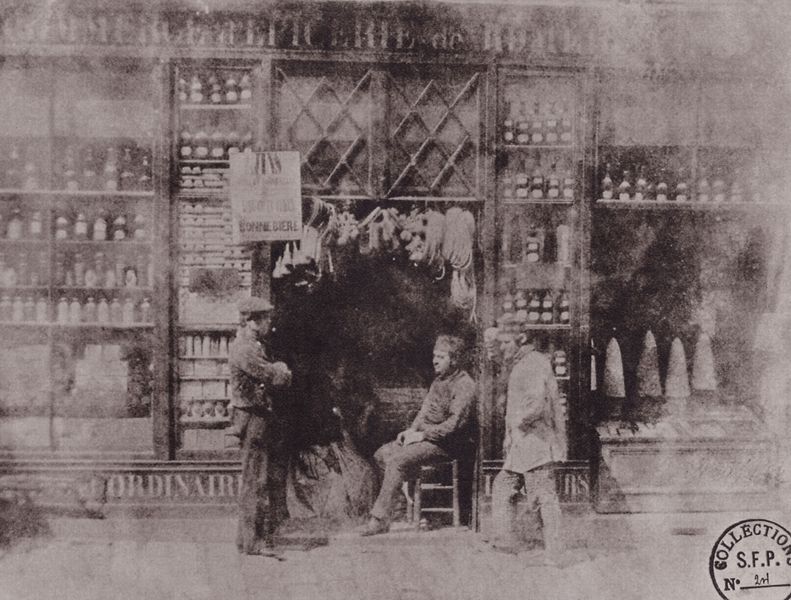
Titel: Spezialitätenhandlung
Künstler: Hippolyte Bayard
Schlagwörter: dunkel, mann, weiß, menschen, sitzen, braun, fenster, frankreich, frau, hell, holz, hut, hüte, kleid, lampe, lampen, licht, männer, paris, schaufenster, schwarz, strasse, stuhl, szene, tür, gebäude, haus, gespräch, rock, alkohol, alt, flasche, flaschen, hose, kappen, mütze, regal, arm, mensch, stehen, gitter, sonne, mantel, sitzend, drei, england, handel, gemüse, sitz, ansicht, fassade, geschäft, hosen, amerika, laden, läden, markt, hocker, sepia, lehnen, wein, pfeife, zigarre, tor, foto, fotografie, fleisch, schinken, eingang, schild, auslage, berlin, verkauf, verkäufer, schwarz-weiß, gehweg, zeitung, einkaufen, bier, stempel, fläschchen, karte, fensterscheibe, fensterscheiben, glasscheiben, regale, usa, postkarte, umbra, fotographie, nummer, raster, ware, schottland, ansichtskarte, aushang, lebensmittel, bierflaschen, waren, bazar, zucker, daguerrotypie, stuhle, apotheke, daguerre, krämerladen, stuhl sitzen, schaufenser, spindeln, sfoto, zuckerhut, collections, kapen, peiffe, spirituosen, sttrasse, dtehend, biere